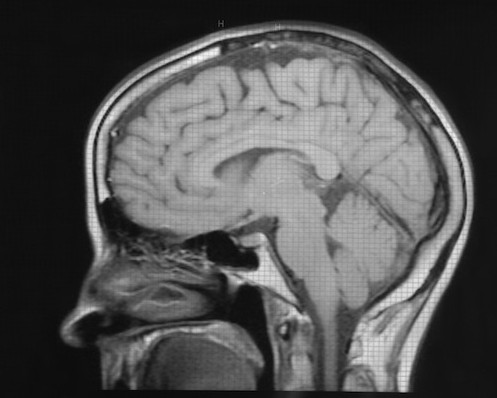
Label: notumor